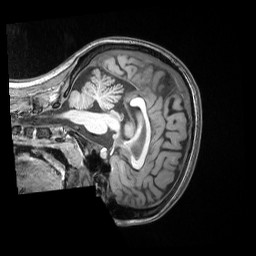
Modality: T1w
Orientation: sagittal
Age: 19
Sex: female
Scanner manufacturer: siemens
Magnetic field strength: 3 T
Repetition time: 2 s
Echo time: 0.00339 s